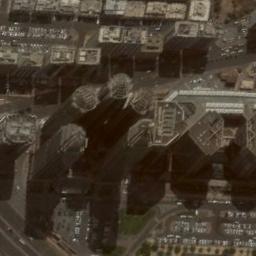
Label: commercial_area